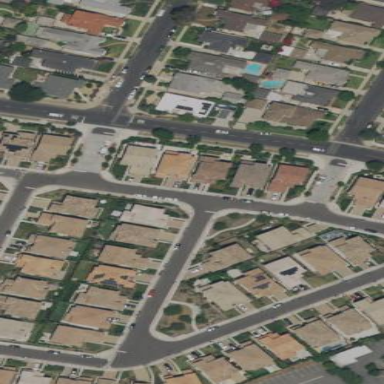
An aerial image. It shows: This residential area consists of single-family homes.